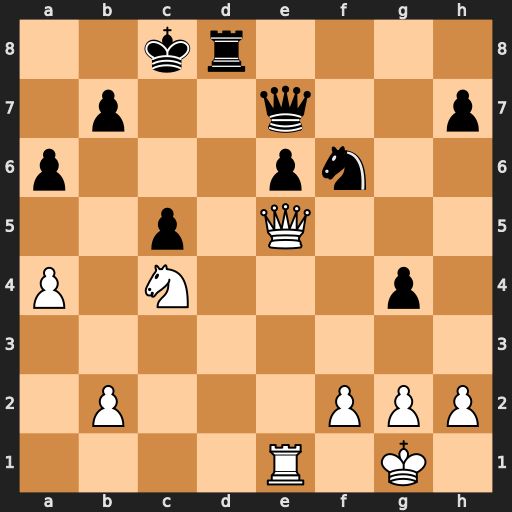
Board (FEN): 2kr4/1p2q2p/p3pn2/2p1Q3/P1N3p1/8/1P3PPP/4R1K1
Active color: w
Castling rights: -
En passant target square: -
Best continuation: Nb6#